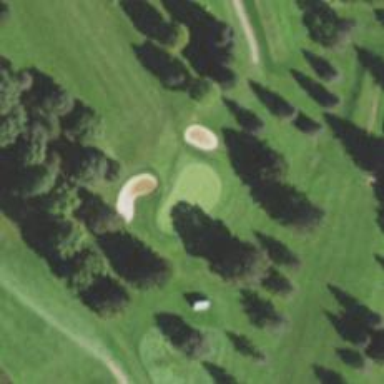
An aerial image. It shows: View of golf hole.